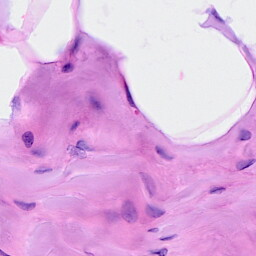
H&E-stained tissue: Breast